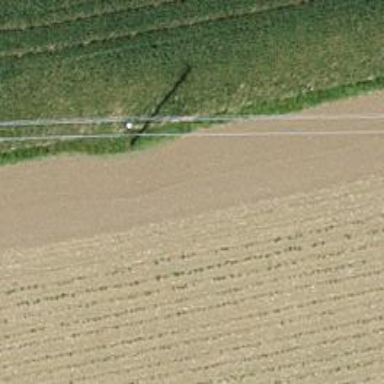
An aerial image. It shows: Utility pole as the man-made structure.